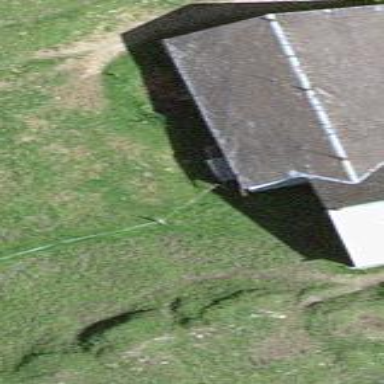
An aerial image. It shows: Detached building with gabled roof.